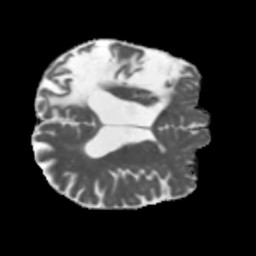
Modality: MD
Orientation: axial
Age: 52
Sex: male
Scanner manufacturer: siemens
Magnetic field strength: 3 T
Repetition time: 5.47 s
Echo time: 0.0854 s